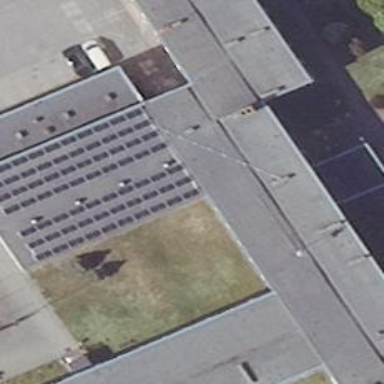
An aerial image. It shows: Educational building.